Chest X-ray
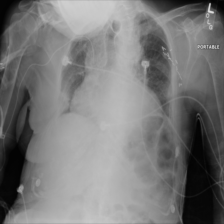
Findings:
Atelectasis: negative
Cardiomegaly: positive
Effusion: negative
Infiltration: negative
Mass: negative
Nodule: negative
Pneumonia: negative
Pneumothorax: negative
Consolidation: negative
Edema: negative
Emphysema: negative
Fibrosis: negative
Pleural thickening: negative
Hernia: negative